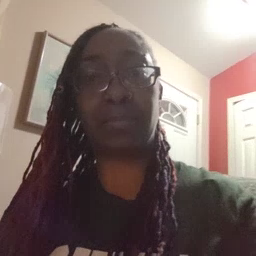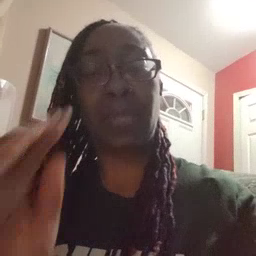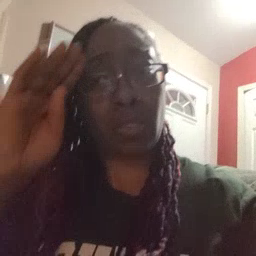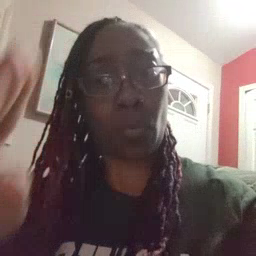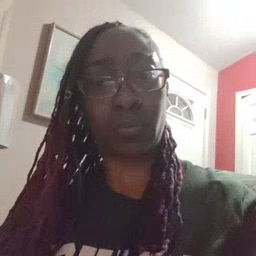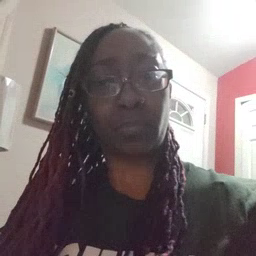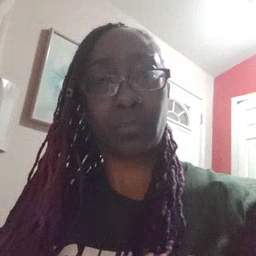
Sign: hello